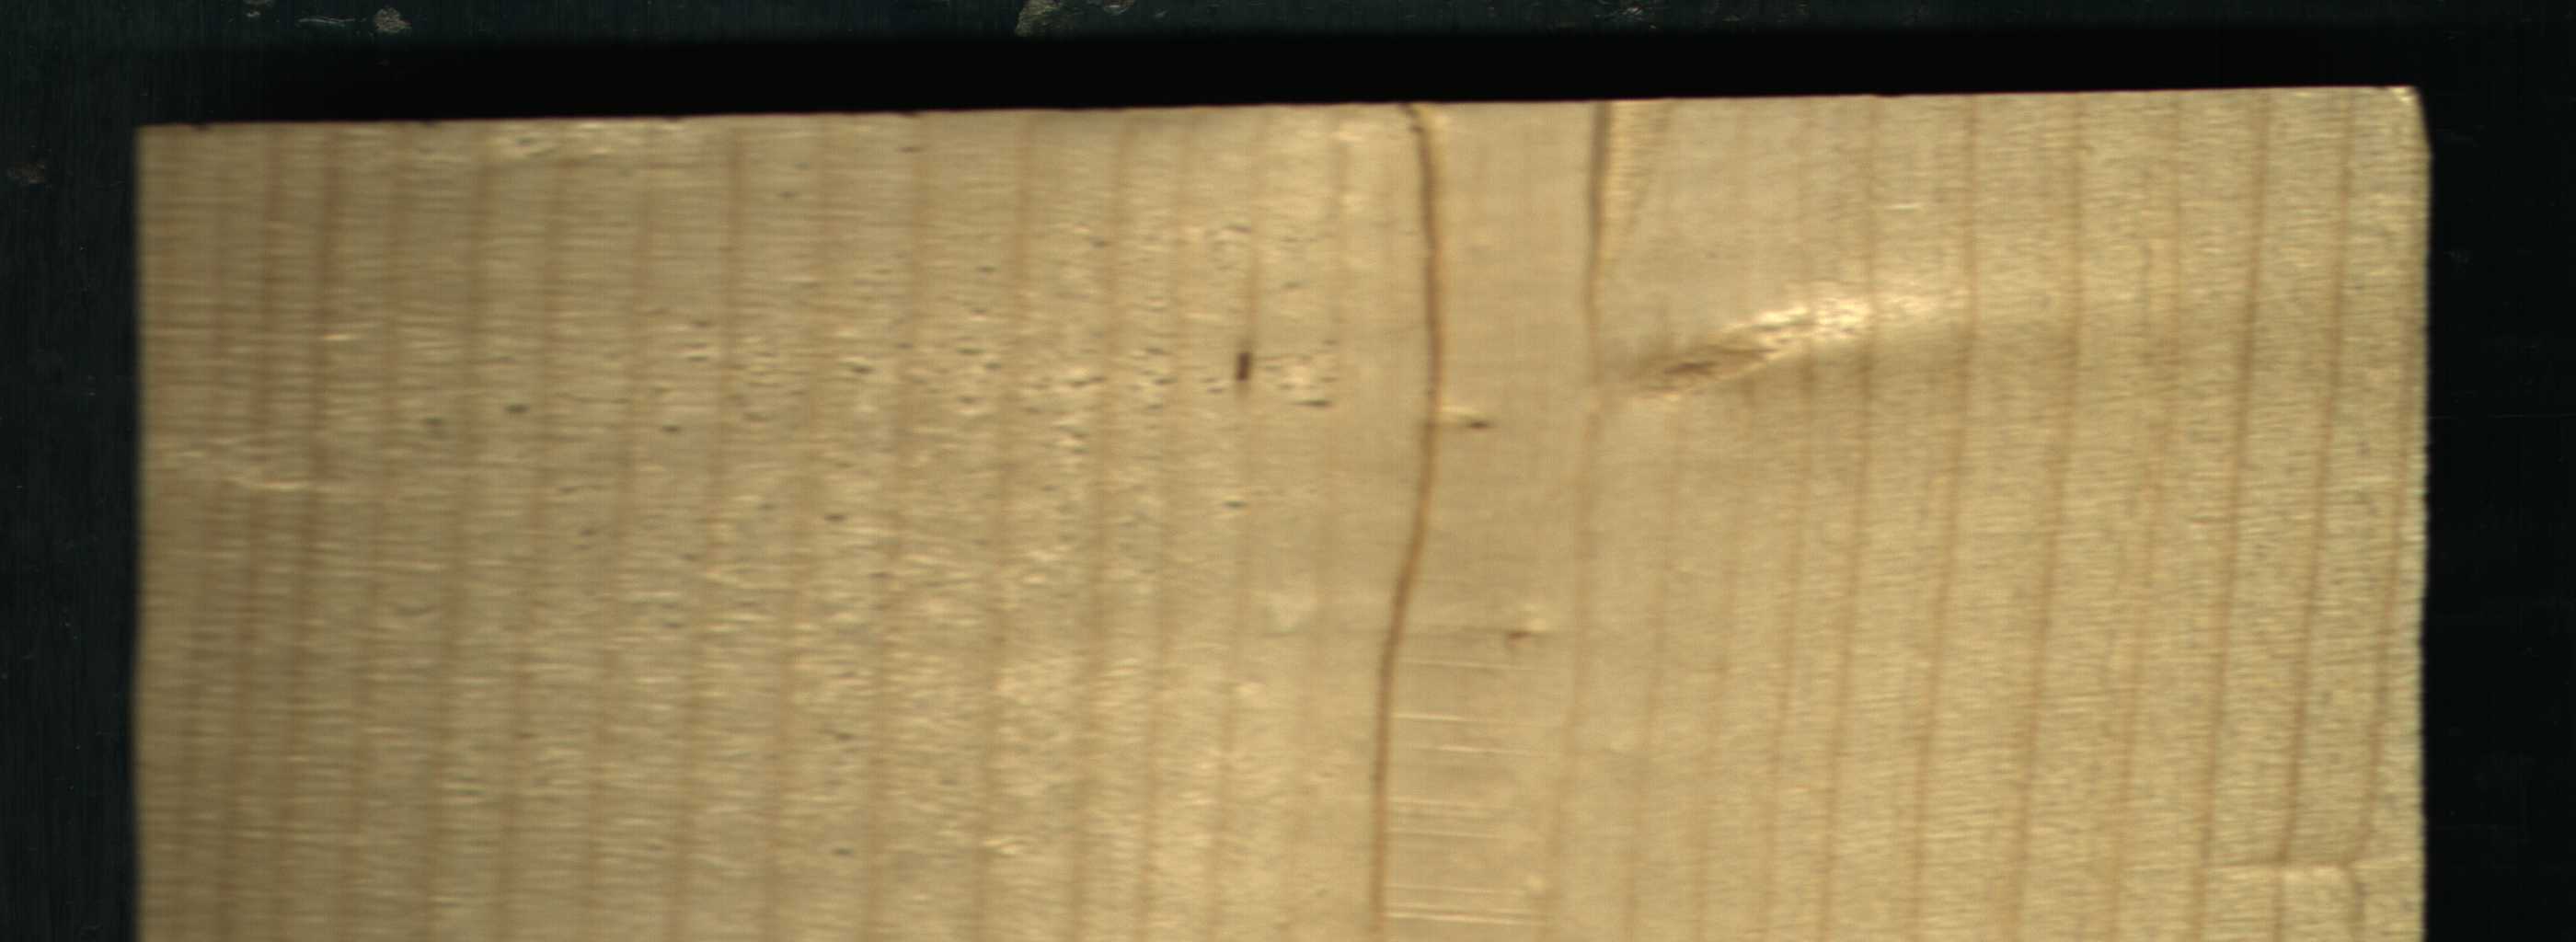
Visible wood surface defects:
resin
Live_Knot